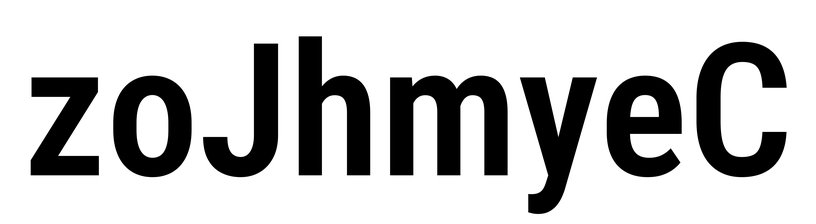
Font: Roboto_Condensed_SemiBold